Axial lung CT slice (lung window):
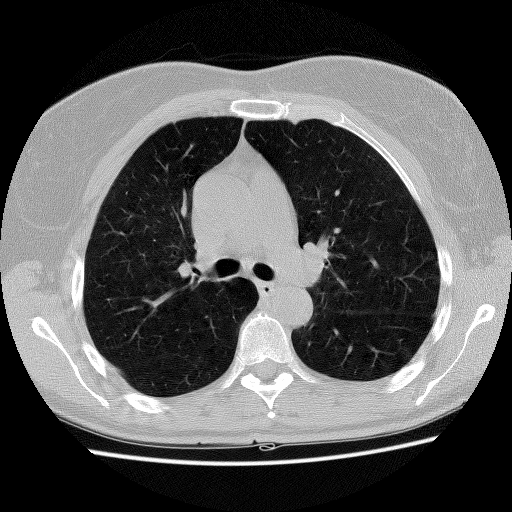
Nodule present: no